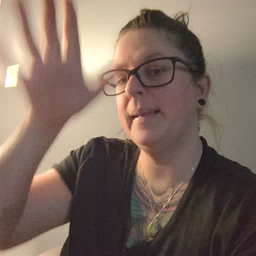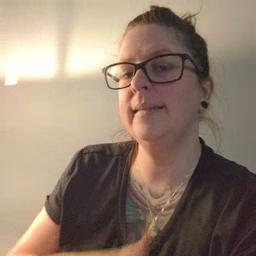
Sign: man